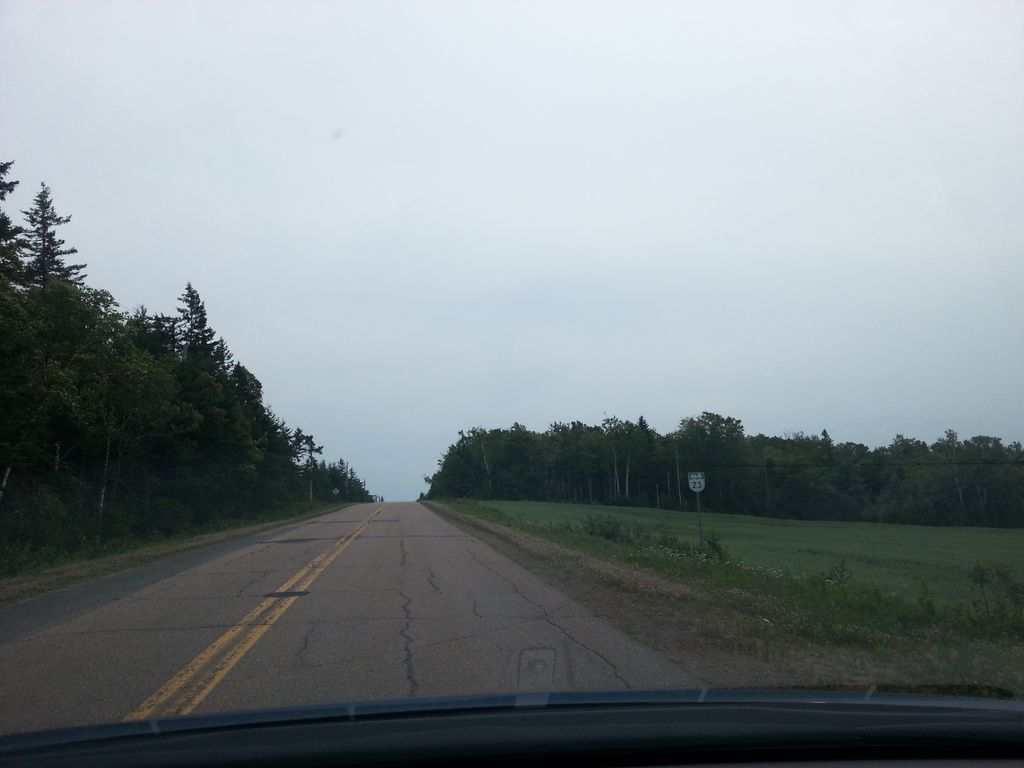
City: charlottetown